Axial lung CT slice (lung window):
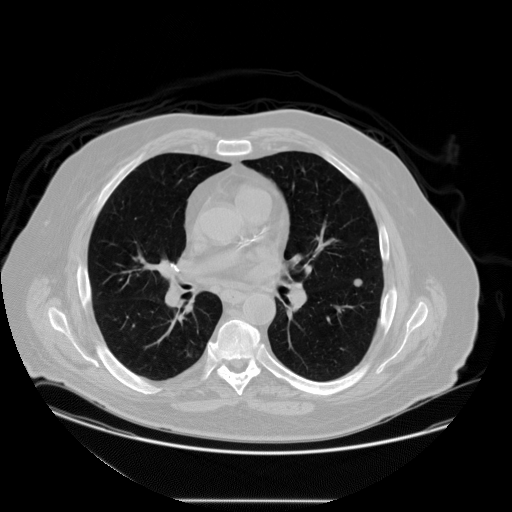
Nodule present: yes
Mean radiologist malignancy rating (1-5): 2.75